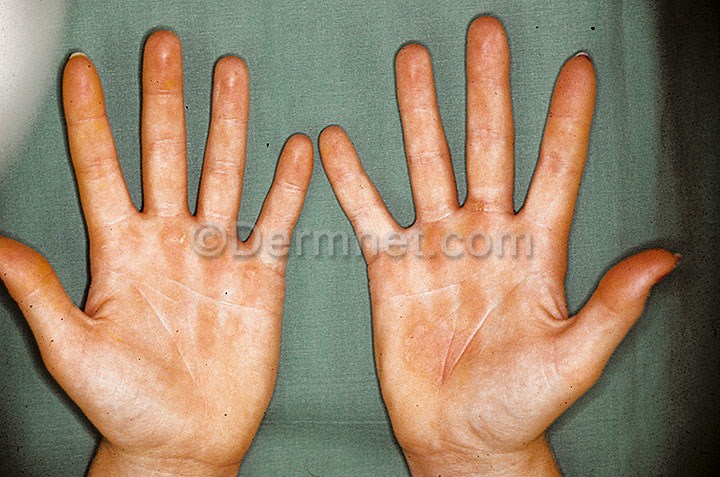
Disease: Poison Ivy Photos and other Contact Dermatitis